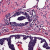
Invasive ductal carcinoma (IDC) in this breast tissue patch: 0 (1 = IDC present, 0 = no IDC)